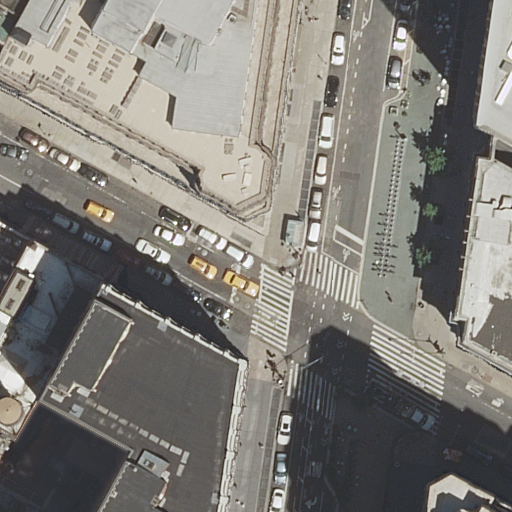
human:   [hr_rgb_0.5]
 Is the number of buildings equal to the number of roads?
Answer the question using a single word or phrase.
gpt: no

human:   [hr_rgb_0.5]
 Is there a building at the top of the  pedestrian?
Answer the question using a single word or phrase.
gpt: yes

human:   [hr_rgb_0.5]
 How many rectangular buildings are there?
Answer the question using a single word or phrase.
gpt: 4

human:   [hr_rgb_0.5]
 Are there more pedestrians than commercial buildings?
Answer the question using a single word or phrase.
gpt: no

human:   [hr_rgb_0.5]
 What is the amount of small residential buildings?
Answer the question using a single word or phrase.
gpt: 1

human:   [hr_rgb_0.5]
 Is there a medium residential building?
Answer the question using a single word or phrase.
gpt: yes

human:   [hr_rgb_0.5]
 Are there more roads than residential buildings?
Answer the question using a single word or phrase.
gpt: no

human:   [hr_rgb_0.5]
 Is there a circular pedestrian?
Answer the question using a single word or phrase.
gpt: no

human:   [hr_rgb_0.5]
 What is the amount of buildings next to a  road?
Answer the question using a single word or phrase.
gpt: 8

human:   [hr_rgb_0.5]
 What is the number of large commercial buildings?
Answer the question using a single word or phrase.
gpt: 1

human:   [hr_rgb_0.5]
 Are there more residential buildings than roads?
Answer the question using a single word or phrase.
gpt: yes

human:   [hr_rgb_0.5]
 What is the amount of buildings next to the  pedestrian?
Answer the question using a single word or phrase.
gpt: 8

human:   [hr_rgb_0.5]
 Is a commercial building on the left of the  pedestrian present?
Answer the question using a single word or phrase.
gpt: yes

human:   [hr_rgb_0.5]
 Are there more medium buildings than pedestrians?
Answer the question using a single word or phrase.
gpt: yes

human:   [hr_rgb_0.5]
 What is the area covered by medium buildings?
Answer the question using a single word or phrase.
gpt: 734m2

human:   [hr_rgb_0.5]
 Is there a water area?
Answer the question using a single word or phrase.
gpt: no

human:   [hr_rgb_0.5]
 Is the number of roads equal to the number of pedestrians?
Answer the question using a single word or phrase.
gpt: no

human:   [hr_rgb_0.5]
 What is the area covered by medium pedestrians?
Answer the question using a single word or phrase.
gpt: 0m2

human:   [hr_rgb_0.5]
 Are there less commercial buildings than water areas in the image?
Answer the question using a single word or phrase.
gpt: no

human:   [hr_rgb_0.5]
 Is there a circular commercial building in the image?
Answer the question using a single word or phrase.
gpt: no

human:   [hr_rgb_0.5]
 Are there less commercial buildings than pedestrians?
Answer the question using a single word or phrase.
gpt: no

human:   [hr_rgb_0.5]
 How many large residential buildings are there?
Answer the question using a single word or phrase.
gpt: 3

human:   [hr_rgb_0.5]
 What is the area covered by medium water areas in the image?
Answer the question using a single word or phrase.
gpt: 0m2

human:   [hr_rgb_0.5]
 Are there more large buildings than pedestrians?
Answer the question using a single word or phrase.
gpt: yes

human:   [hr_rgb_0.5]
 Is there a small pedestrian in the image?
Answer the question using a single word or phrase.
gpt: no

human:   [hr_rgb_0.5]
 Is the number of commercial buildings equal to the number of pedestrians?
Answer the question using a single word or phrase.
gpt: yes

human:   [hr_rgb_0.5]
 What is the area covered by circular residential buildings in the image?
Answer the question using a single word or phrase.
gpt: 0m2

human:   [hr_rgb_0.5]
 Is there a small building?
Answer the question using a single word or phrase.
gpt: yes

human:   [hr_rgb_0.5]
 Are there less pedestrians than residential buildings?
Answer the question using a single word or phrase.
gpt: yes

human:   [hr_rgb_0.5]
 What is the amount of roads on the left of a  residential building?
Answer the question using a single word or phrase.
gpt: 3

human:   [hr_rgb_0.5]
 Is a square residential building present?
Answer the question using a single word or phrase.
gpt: no

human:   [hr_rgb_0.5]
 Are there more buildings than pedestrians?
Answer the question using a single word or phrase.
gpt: yes

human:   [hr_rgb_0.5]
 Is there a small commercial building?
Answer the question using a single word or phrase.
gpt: no

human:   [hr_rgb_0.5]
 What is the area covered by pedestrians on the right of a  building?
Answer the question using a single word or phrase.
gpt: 1441m2

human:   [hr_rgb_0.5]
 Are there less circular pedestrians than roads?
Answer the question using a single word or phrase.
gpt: yes

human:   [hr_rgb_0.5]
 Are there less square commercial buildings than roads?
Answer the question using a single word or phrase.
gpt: yes